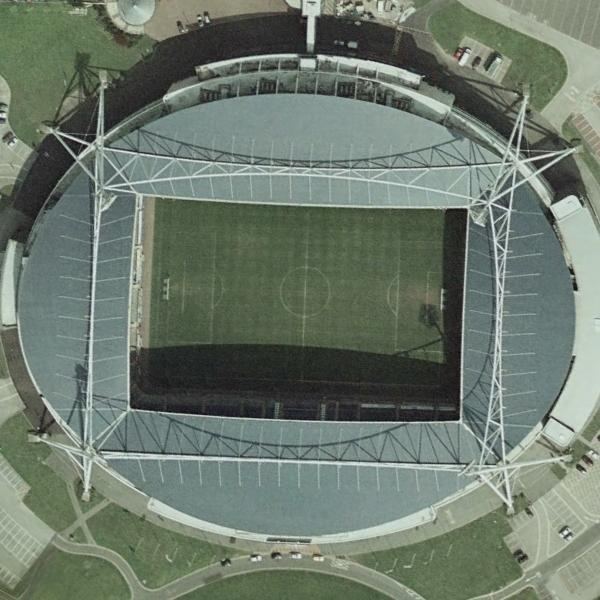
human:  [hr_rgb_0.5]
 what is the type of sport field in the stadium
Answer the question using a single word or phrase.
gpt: football field